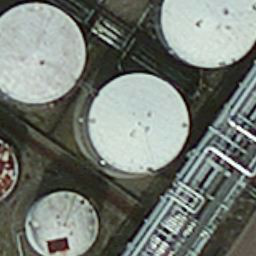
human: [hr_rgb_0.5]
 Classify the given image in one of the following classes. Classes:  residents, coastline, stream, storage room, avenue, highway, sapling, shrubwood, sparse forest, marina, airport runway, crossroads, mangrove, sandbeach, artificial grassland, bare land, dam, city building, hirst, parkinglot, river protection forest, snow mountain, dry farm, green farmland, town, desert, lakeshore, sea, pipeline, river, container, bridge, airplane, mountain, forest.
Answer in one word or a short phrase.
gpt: storage room